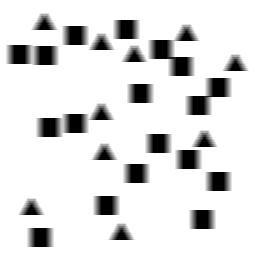
Squares: 18
Triangles: 10
Stars: 0
Total shapes: 28